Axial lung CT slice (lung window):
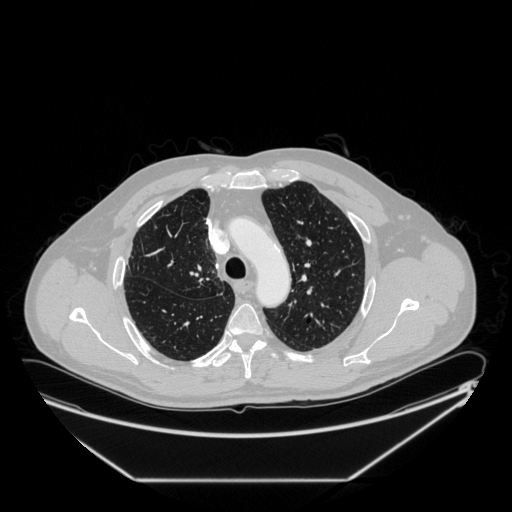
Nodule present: no